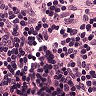
Metastatic tissue present: no